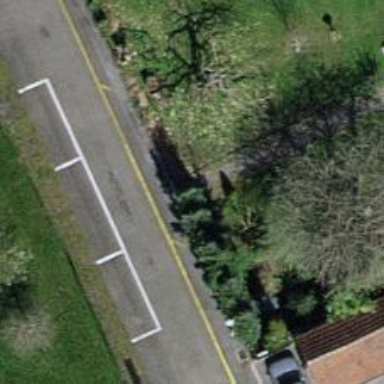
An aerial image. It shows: Footway surfaced with paving stones.